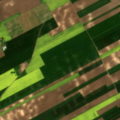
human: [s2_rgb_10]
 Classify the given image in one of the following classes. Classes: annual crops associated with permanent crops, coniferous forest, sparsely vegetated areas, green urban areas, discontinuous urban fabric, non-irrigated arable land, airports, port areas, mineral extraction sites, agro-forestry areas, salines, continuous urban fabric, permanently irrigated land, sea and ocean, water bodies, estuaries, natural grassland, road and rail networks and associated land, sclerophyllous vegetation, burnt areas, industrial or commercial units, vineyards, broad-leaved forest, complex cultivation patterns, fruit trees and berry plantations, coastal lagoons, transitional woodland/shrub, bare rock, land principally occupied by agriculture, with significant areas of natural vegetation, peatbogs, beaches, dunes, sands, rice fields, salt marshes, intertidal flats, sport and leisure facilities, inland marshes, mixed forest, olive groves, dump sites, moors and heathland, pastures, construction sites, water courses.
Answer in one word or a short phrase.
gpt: non-irrigated arable land